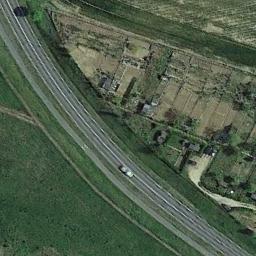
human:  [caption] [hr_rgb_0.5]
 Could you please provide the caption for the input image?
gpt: A freeway with a bend is a lawn on one side and on the other side are some houses and a farmland .

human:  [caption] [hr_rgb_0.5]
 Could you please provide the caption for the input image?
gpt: The freeway is between the farmland and grass .

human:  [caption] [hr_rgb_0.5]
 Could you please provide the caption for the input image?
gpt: There are many buildings and farmland on both sides of the freeway, And there is a car on the freeway .

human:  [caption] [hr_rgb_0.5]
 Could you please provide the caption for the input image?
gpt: There are few cars on the motorway .

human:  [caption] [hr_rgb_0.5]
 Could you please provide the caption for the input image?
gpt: There are green lawns and some yellow farmlands beside the freeway .